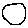
Label: circle